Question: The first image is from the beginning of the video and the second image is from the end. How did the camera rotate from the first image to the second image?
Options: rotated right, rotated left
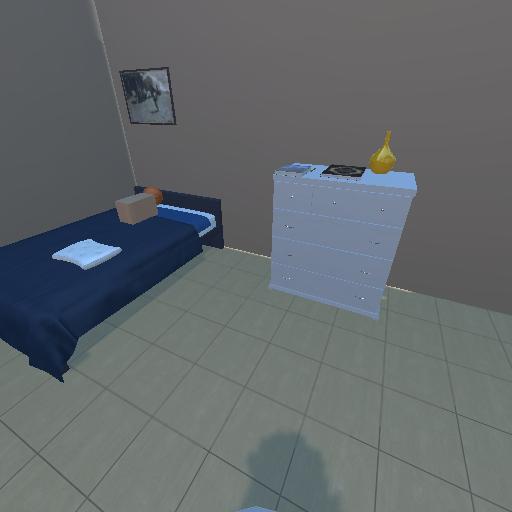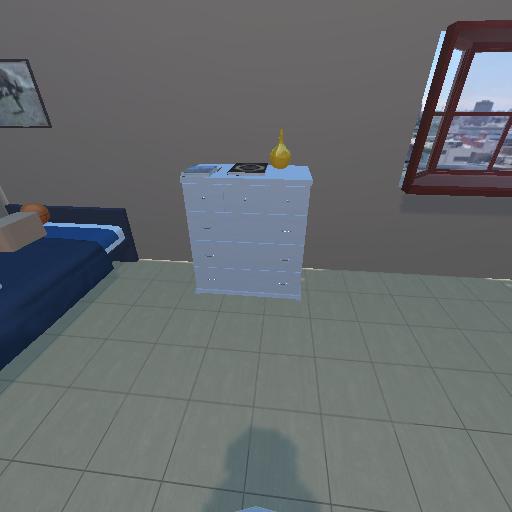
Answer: rotated right